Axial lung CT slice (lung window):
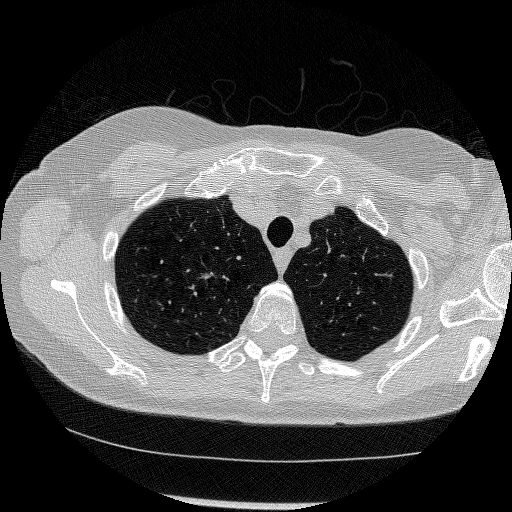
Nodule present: yes
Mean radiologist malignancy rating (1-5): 4